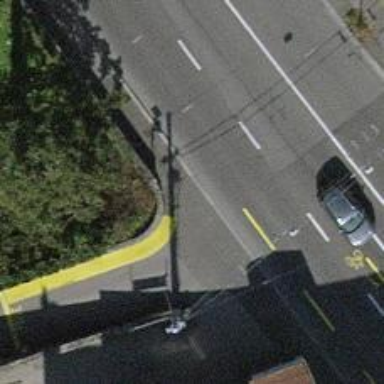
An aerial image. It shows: Kerb serving as barrier.